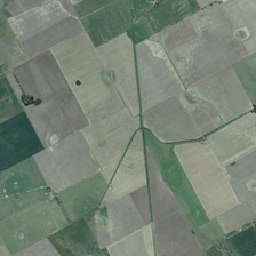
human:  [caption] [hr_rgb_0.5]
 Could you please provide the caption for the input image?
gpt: Straight green roads and bent pass through those blocks of farmland.

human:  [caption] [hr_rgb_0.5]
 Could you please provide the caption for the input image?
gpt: there two roads cross the farmland with different crops .

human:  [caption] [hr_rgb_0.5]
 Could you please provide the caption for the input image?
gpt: Some rectangular farmlands are white and green.

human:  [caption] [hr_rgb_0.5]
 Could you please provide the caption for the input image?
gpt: Several rectangular fields are white and green.

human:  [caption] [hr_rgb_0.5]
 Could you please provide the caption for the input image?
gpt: A straight greenway and a curve run through the fields.